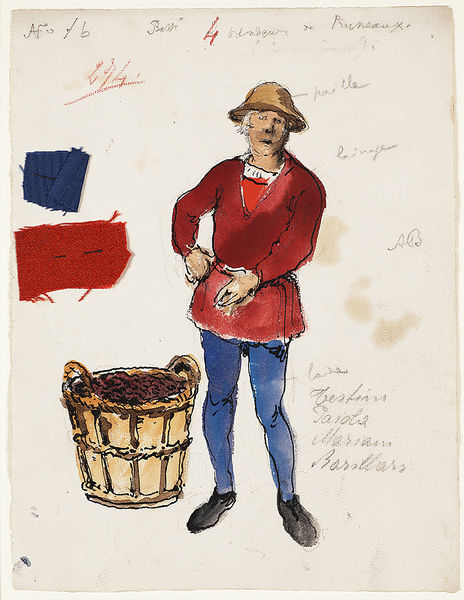
Titel: Costume Design for a Prune Vendor from Joan of Arc, Costume Design for a Prune Vendor from Joan of Arc
Künstler: Alexandre Benois
Standort: Amherst (Massachusetts, USA)
Institution: Mead Art Museum, Amherst College
Schlagwörter: blue, hands, hat, men, red, white, black, face, france, grey, hair, painting, portrait, brown, wine, man, skin, peasant, costume, feet, drawing, paper, fabric, french, jacket, writing, letters, basket, pose, design, ink, theater, italian, pants, shoes, wash, grapes, trousers, clothing, fashion, standing, collage, text, straw, words, material, fruits, pin, leggings, drwaing, plums, word, neddle, directions, crimson, lapis, sweater, inkwash, paoer, plumps, skin color, finished, asking